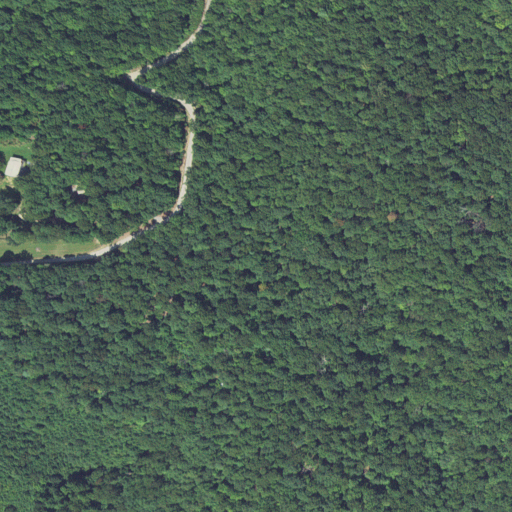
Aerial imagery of ridge(s) in North Carolina named Long Ridge containing deciduous forest, mixed forest, and open development